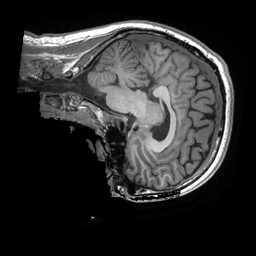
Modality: T1w
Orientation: sagittal
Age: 29
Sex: male
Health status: healthy
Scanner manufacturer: ge